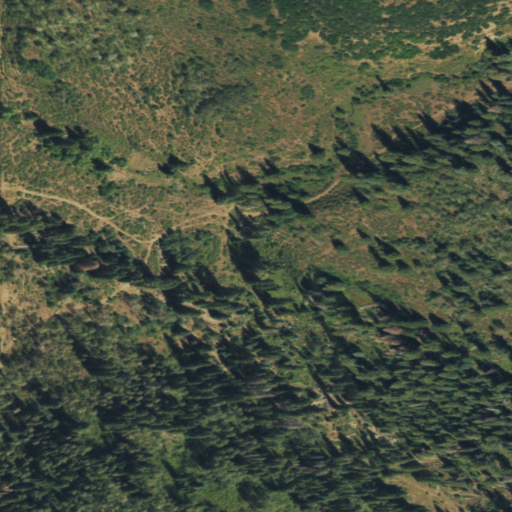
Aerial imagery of valley in Colorado named Log Gulch containing deciduous forest, evergreen forest, shrub, and mixed forest